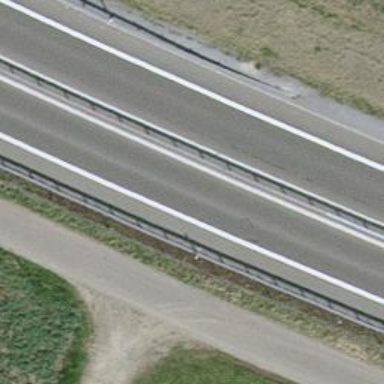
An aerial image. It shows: Asphalt motorway categorized as trunk road.